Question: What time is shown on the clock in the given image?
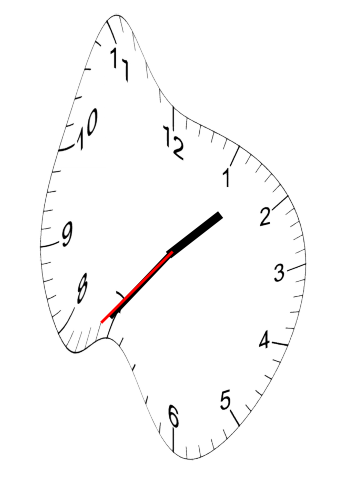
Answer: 01:36:37